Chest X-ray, PA view. Patient: 51 years old, sex F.
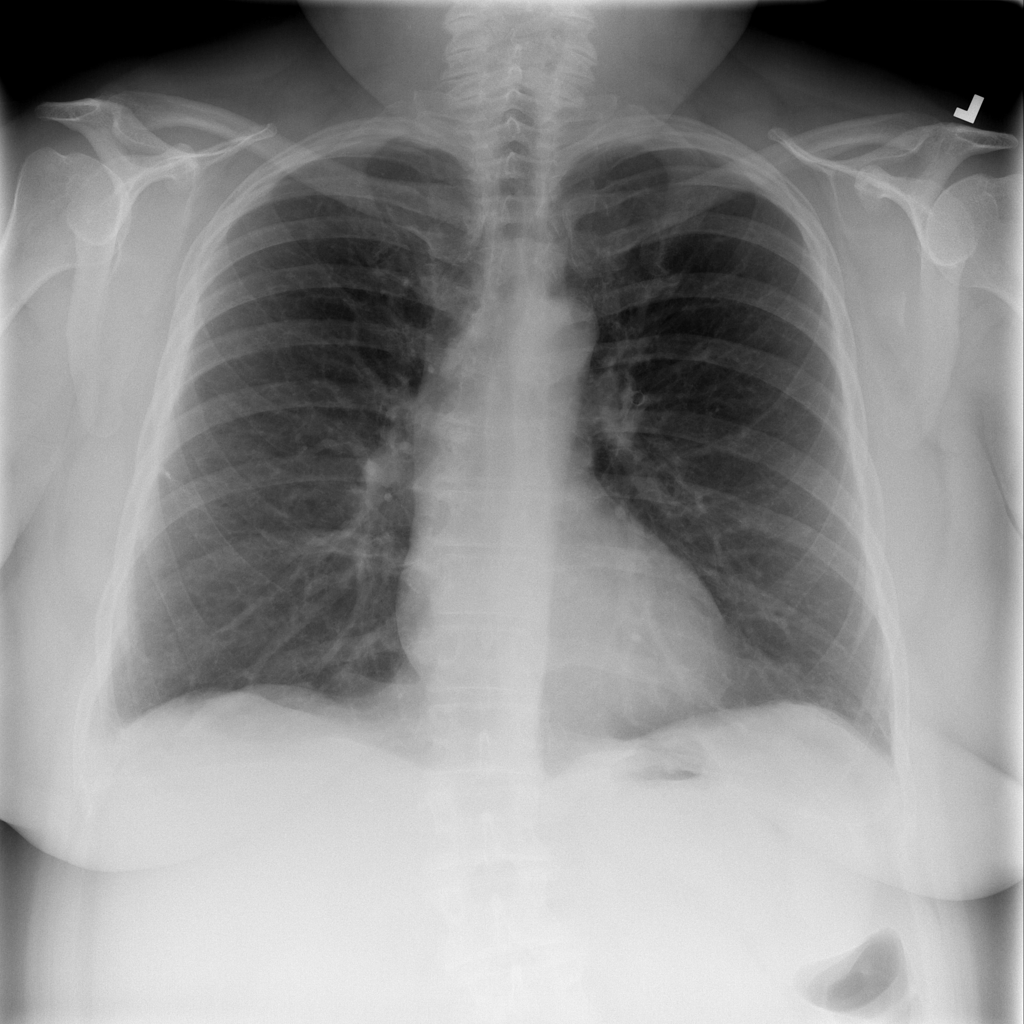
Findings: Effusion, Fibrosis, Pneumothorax